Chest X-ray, PA view. Patient: 26 years old, sex F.
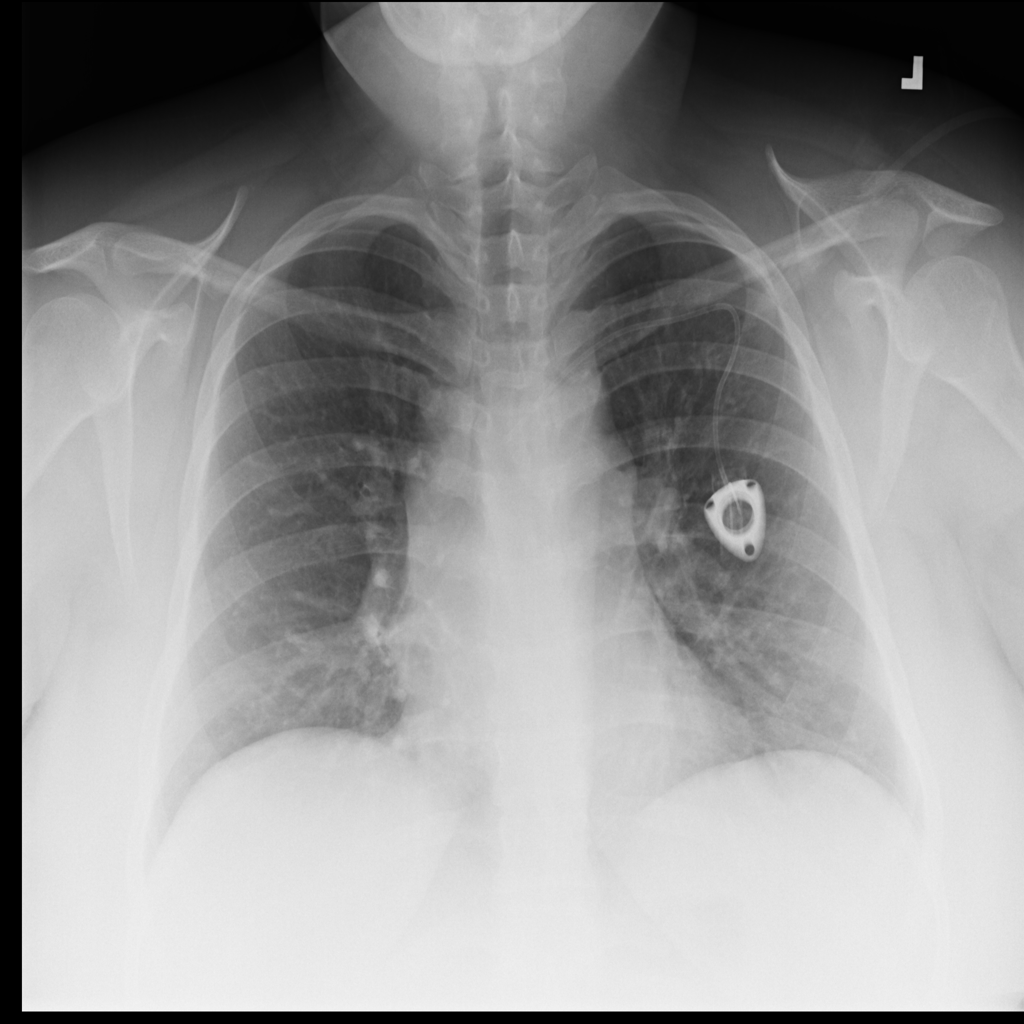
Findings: No Finding